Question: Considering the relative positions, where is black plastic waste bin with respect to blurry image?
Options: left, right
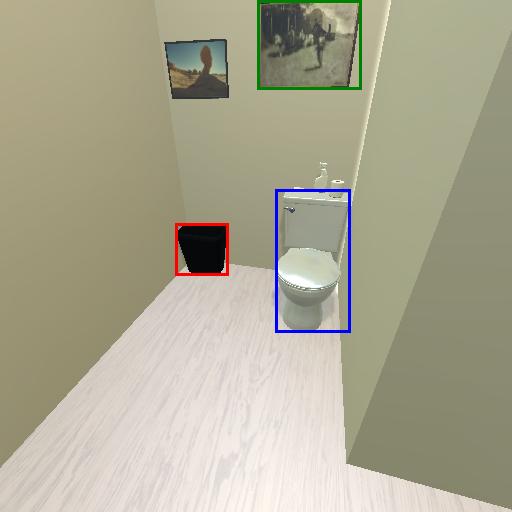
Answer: left